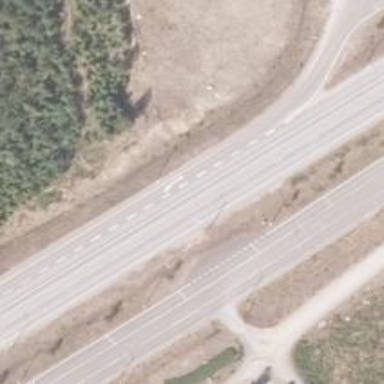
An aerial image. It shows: Trunk link highway.